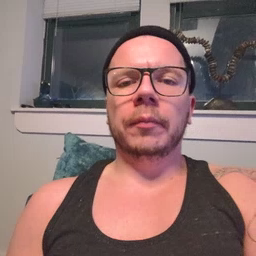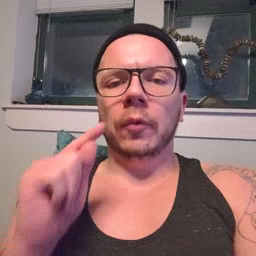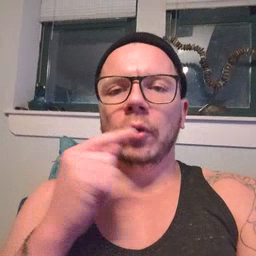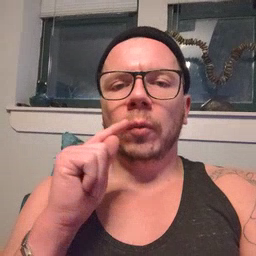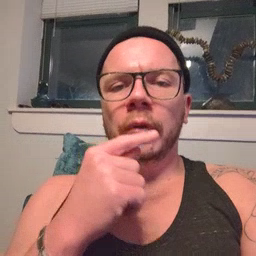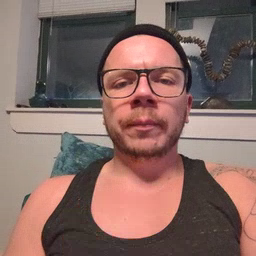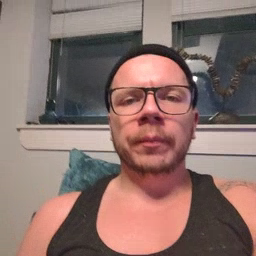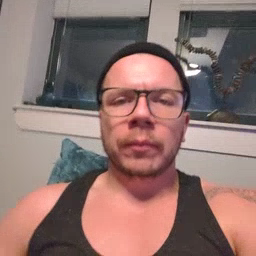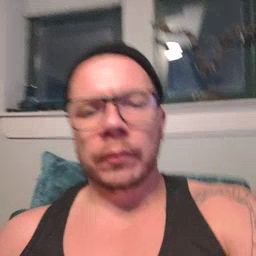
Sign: toothbrush